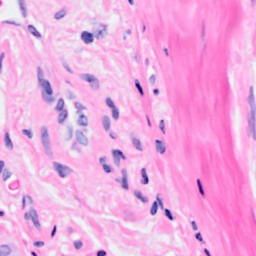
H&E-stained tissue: Breast